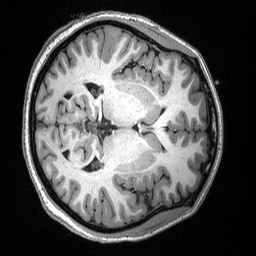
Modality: T1w
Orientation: axial
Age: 19
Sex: female